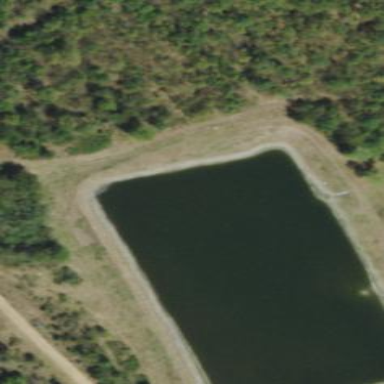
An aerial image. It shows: Covered man-made reservoir.